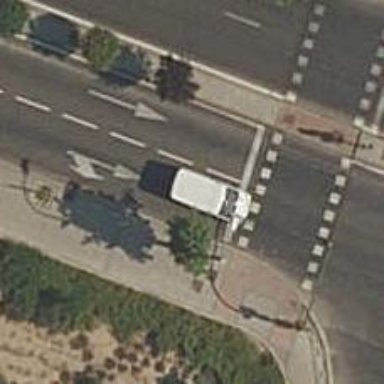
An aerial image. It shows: Road with traffic signals.